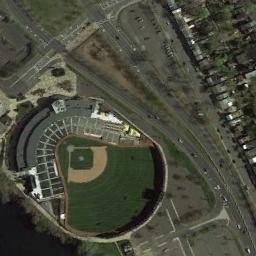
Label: stadium